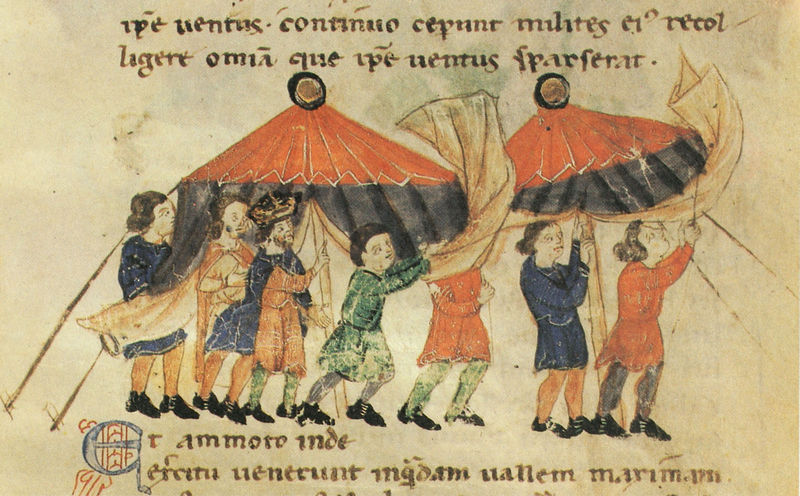
Titel: Alexanderroman
Institution: Leipzig, Stadtbibliothek
Schlagwörter: menschen, männer, rot, tuch, leute, tragen, vorhang, wind, krone, holzschnitt, schrift, schuhe, grafik, wehen, könig, lithografie, illustration, initiale, buchdruck, romanik, zelt, latein, buchmalerei, #tuch